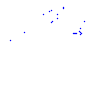
Particle: proton